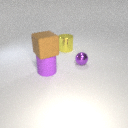
large yellow metal cylinder to the left of small purple metal sphere